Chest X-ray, PA view. Patient: 83 years old, sex F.
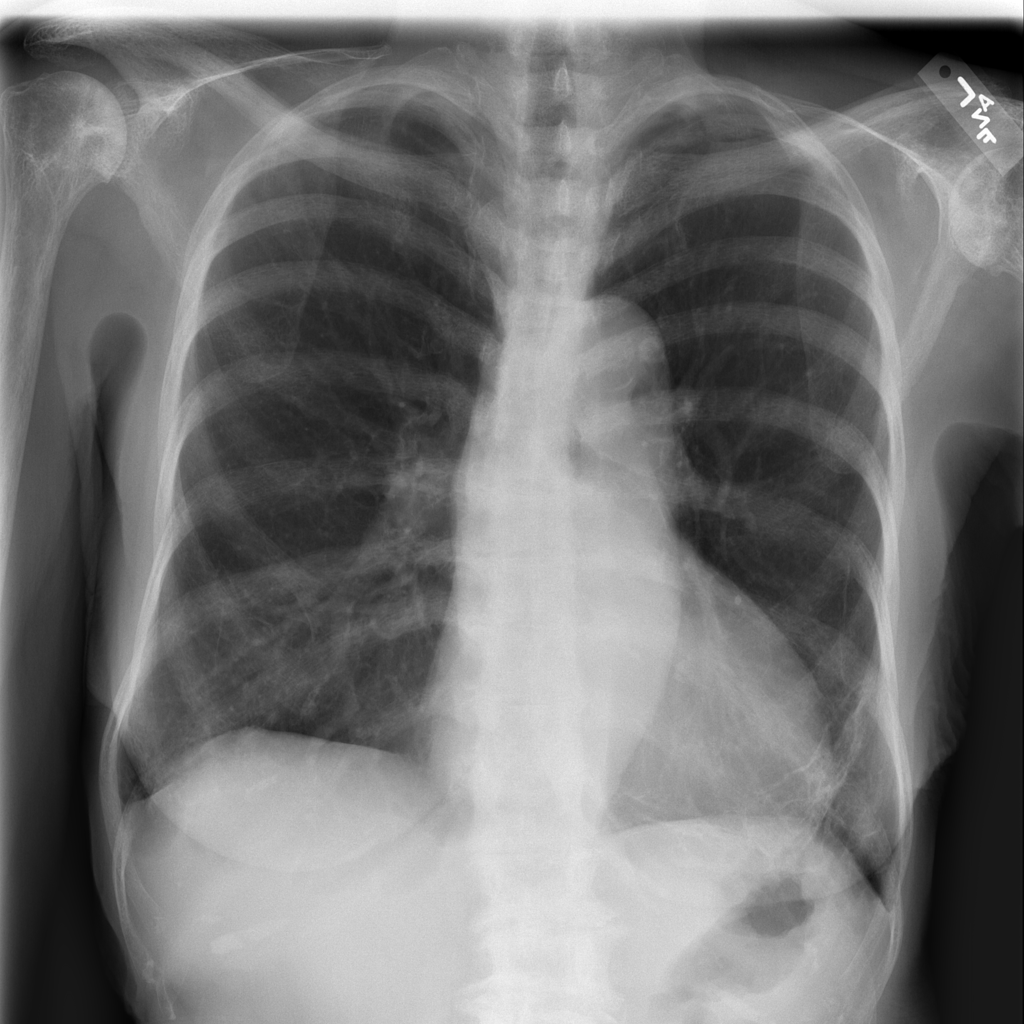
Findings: No Finding